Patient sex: F
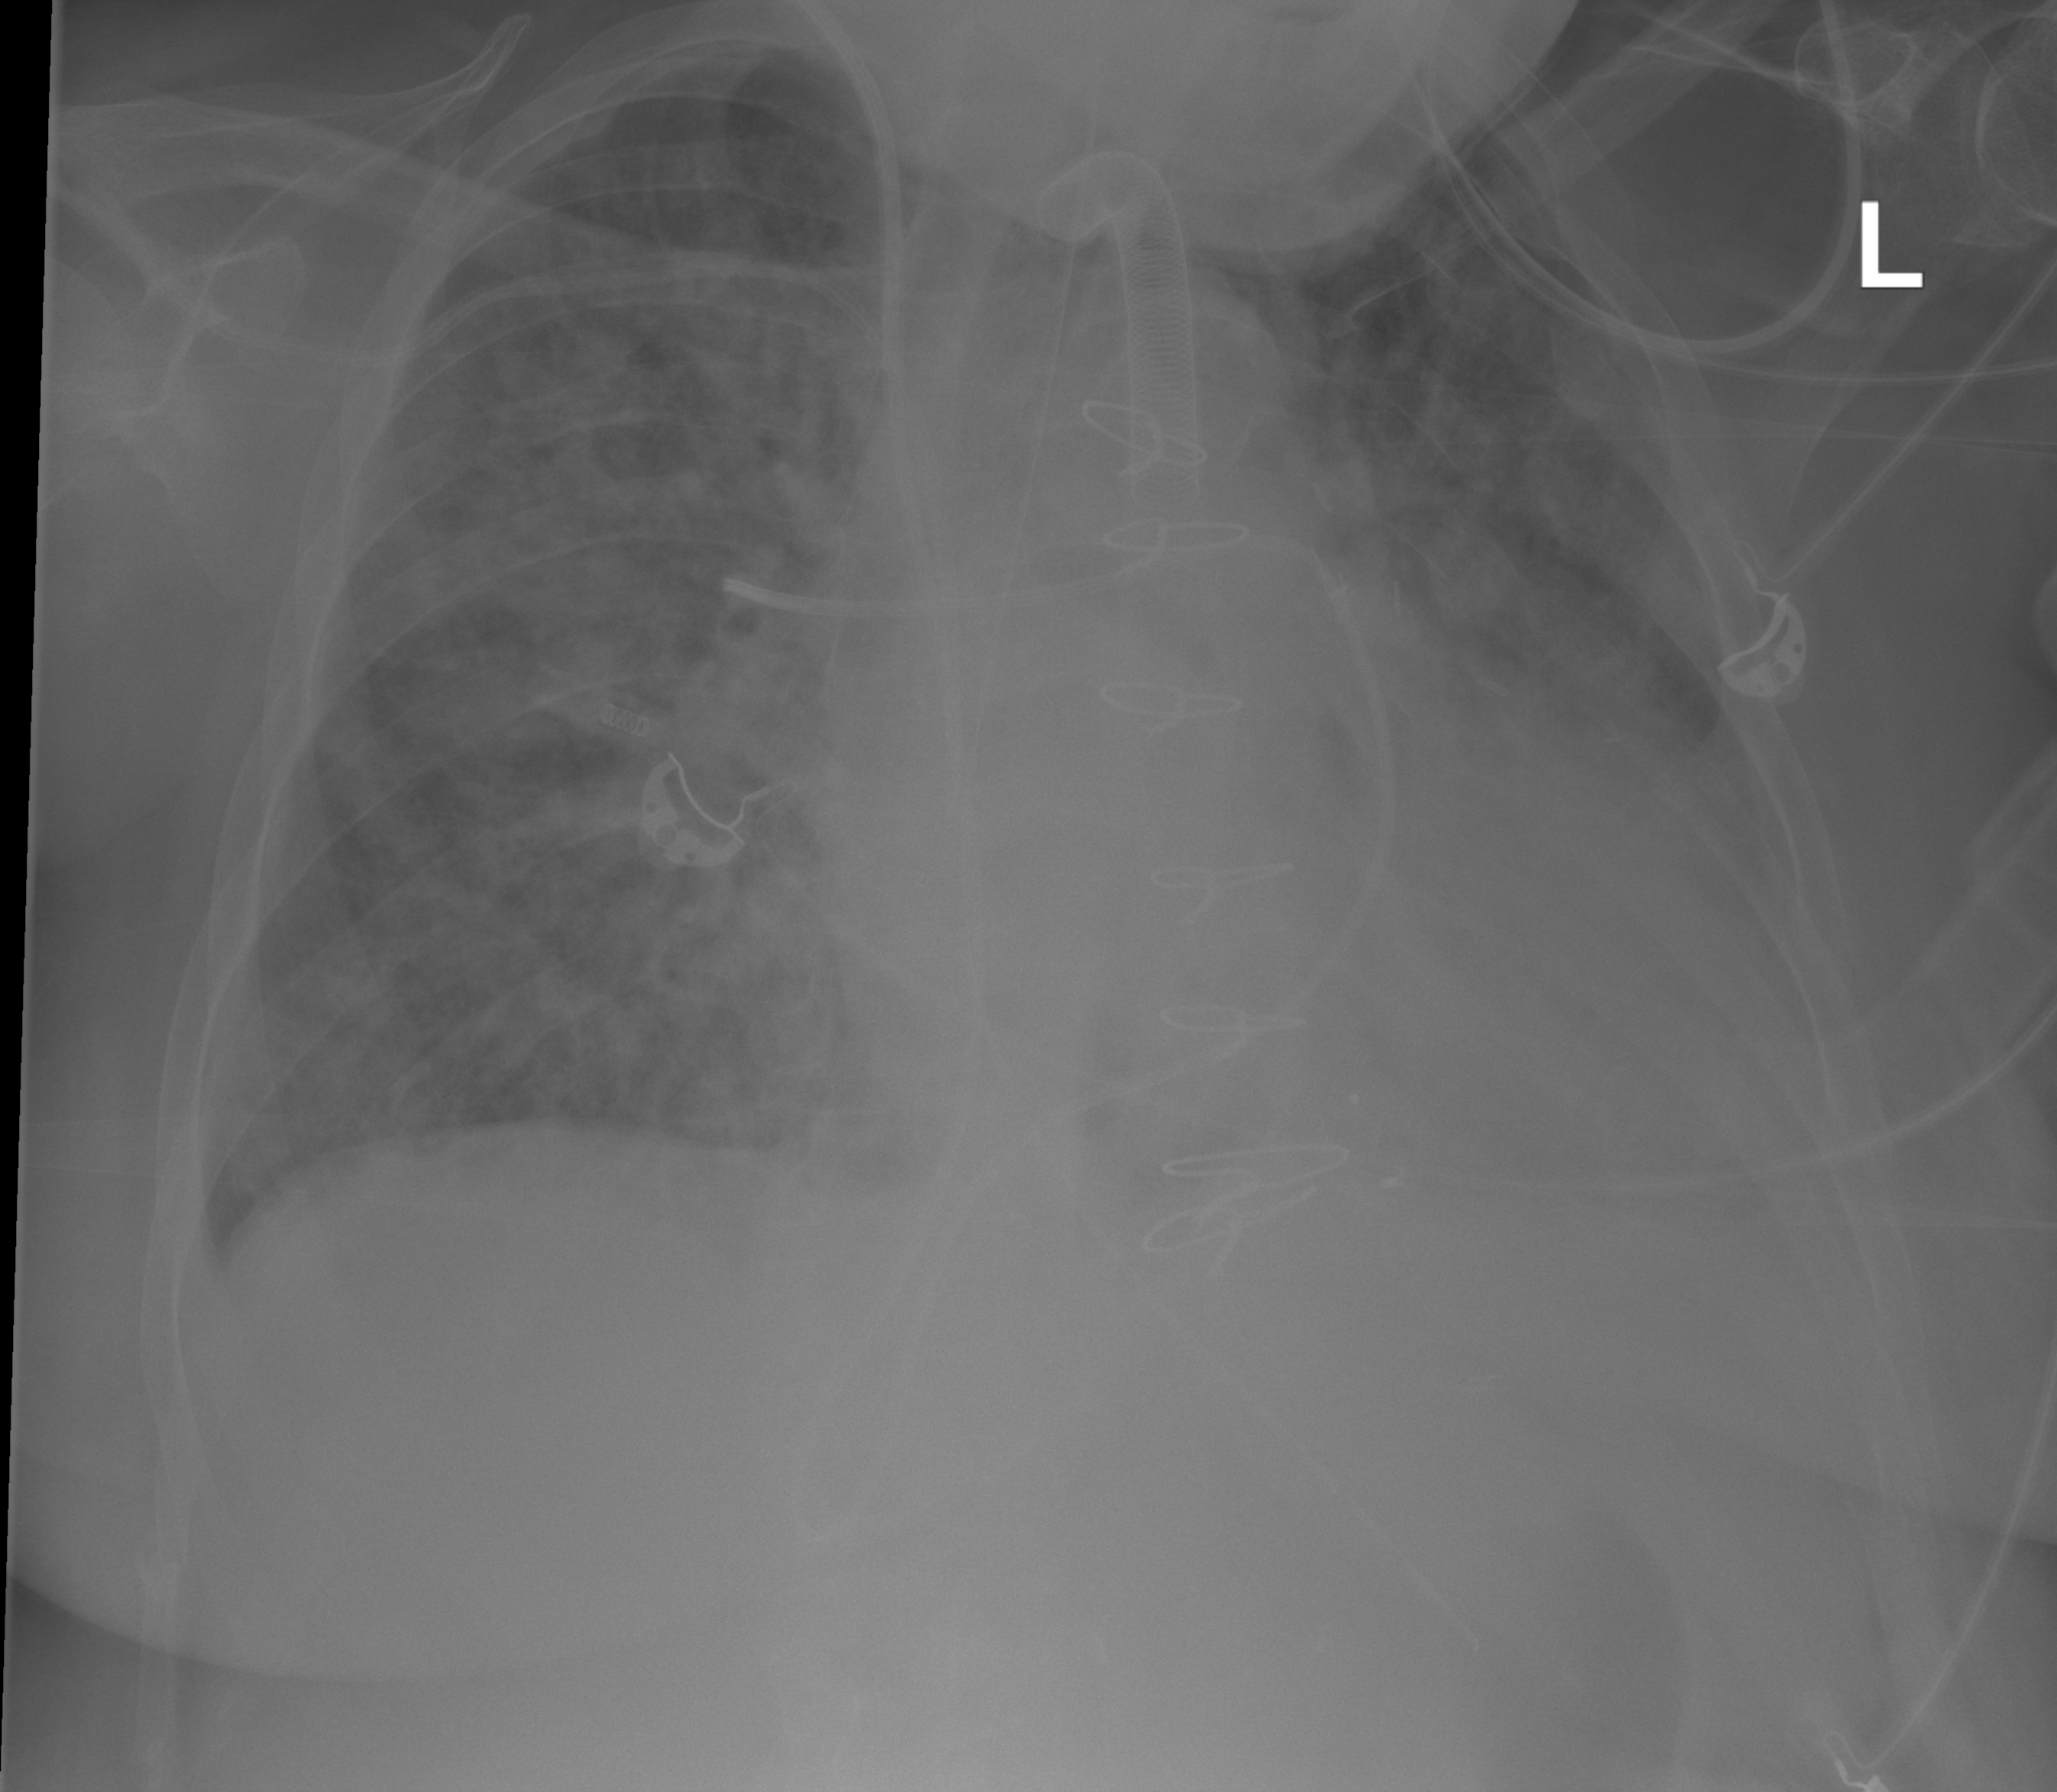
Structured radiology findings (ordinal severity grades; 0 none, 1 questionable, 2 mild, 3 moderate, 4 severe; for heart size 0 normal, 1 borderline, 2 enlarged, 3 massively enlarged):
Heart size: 2
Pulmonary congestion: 2
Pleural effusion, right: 0
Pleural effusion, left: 3
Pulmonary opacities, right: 3
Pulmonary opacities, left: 3
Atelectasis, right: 3
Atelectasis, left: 3